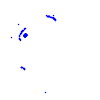
Particle: proton